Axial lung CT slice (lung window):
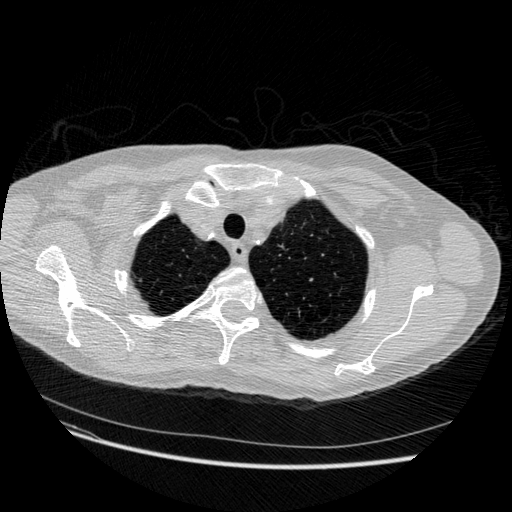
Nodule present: no